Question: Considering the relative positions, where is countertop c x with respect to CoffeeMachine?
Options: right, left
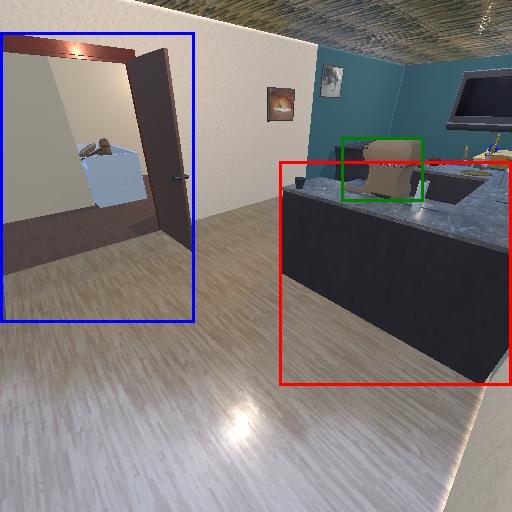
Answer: right